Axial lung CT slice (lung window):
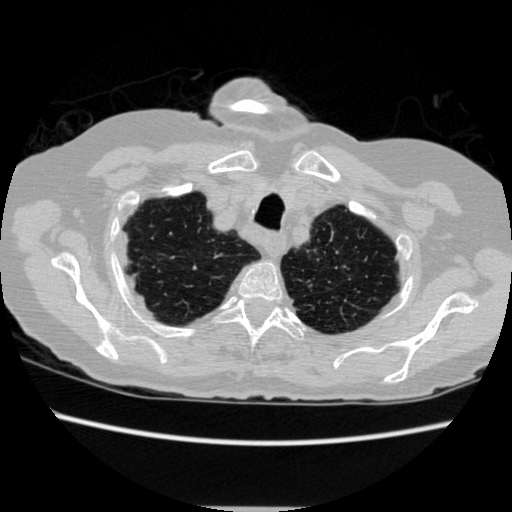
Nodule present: no